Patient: sex F, age 68
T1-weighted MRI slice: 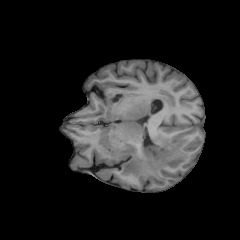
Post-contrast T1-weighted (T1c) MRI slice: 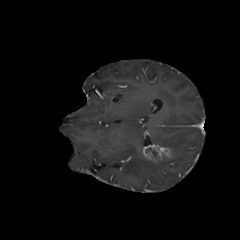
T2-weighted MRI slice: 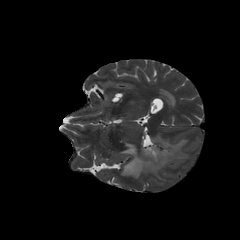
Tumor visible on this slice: yes
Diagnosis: Glioblastoma, IDH-wildtype
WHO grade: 4